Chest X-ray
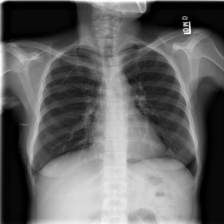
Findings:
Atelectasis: negative
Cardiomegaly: negative
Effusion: negative
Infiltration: negative
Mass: negative
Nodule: negative
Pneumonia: negative
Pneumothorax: negative
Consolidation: negative
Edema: negative
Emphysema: negative
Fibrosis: negative
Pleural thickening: negative
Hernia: negative